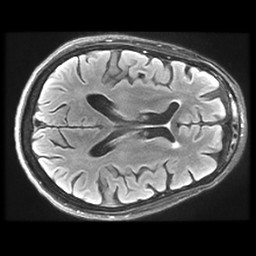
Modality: FLAIR
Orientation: axial
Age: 64
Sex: female
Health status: healthy
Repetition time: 12 s
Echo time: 0.09782 s